Question: Any body have an idea how to set multiple sub-report with multiple pages using crystal reports. i have a two sub-report placing with one main report but when displaying this are showing in one page with on by on. So how can i avoid this?
Thank you,
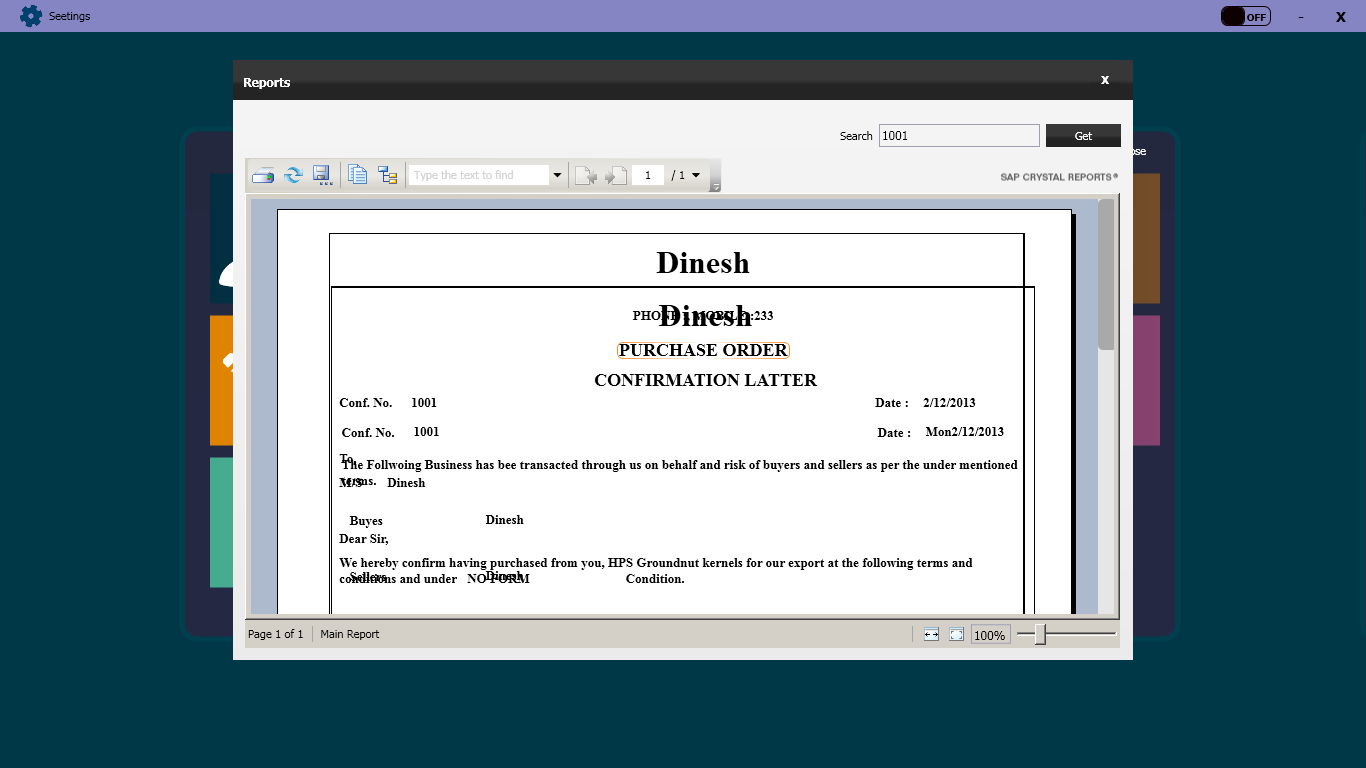
Answer: Try this, from the Report -> section expert insert a second detail section. It will create detail a and detail b. Insert a subreport in each detail and this should solve your problem.